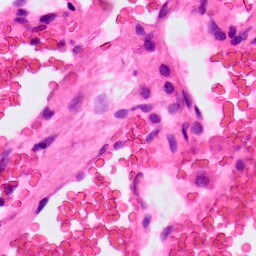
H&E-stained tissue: Lung